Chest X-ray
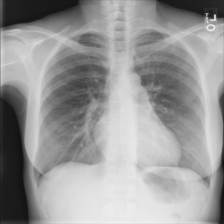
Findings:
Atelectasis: negative
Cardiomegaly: negative
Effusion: negative
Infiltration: negative
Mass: negative
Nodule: negative
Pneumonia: negative
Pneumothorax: negative
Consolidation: negative
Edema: negative
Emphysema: negative
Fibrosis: negative
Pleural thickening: negative
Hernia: negative